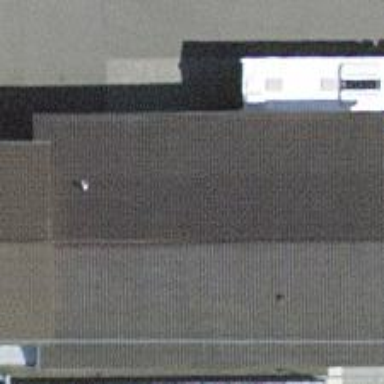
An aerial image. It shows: Transportation building.